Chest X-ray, PA view. Patient: 33 years old, sex M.
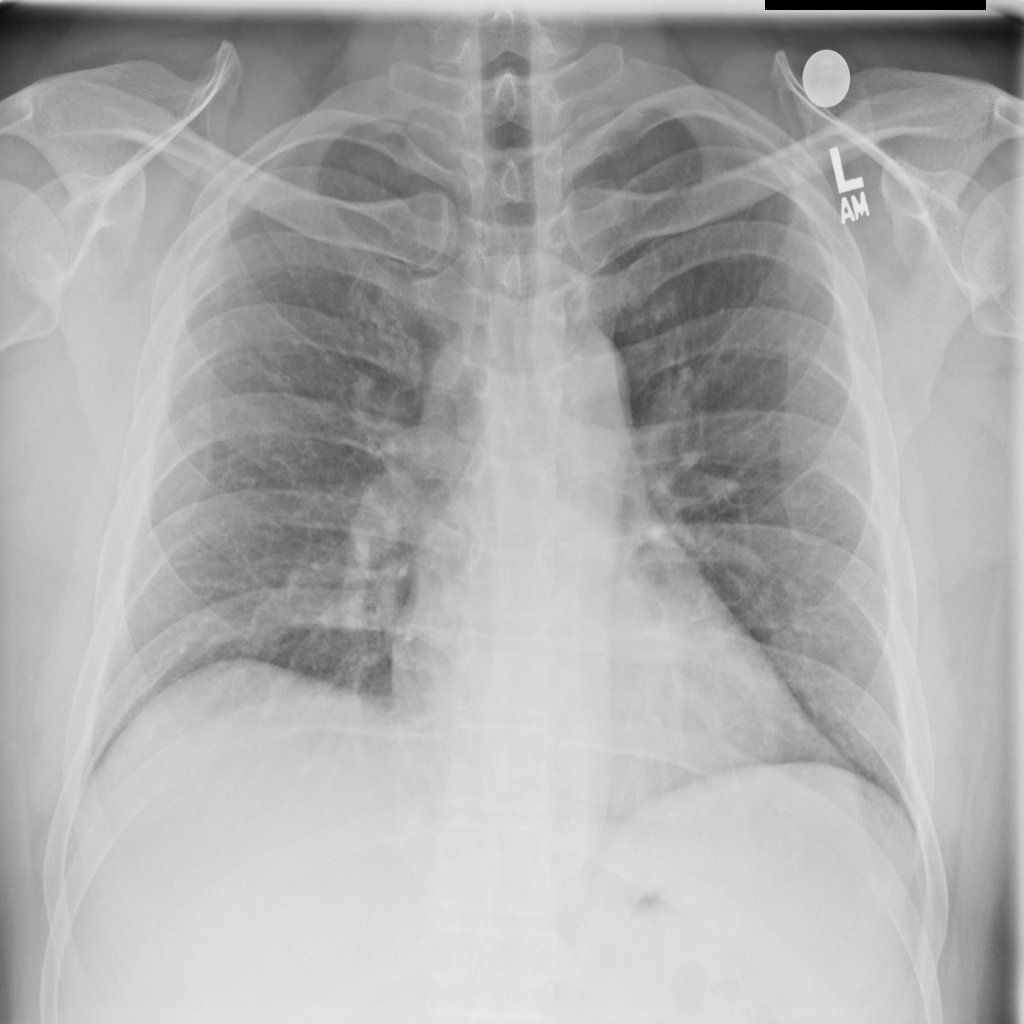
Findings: No Finding